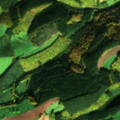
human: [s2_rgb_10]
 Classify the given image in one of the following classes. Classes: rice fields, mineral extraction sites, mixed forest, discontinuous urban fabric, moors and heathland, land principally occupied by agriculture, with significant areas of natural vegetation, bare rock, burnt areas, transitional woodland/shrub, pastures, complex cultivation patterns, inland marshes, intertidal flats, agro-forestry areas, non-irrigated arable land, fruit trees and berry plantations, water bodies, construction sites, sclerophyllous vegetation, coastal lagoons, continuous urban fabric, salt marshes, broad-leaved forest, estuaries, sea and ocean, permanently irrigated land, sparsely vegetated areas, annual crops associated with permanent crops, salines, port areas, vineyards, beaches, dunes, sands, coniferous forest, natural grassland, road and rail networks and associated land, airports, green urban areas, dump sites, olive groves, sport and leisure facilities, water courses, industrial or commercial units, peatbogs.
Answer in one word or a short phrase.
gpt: non-irrigated arable land, coniferous forest, mixed forest